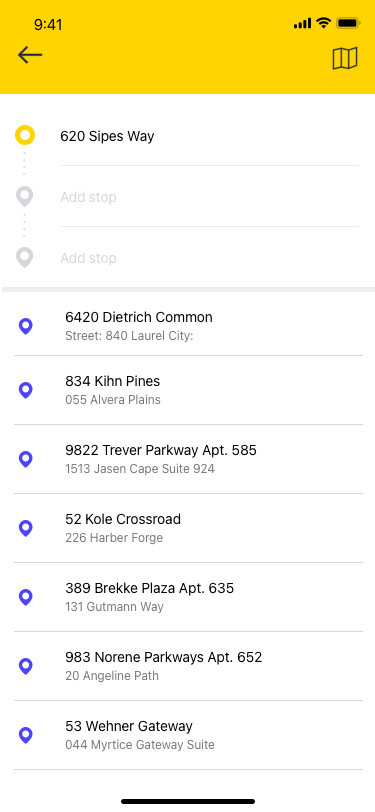
Text in this UI design:
Street: 840 Laurel City: Mission Viejo State: NC Zip: 84974-3335
6420 Dietrich Common
055 Alvera Plains
834 Kihn Pines
1513 Jasen Cape Suite 924
9822 Trever Parkway Apt. 585
226 Harber Forge
52 Kole Crossroad
131 Gutmann Way
389 Brekke Plaza Apt. 635
20 Angeline Path
983 Norene Parkways Apt. 652
044 Myrtice Gateway Suite 589
53 Wehner Gateway
620 Sipes Way
Add stop
Add stop